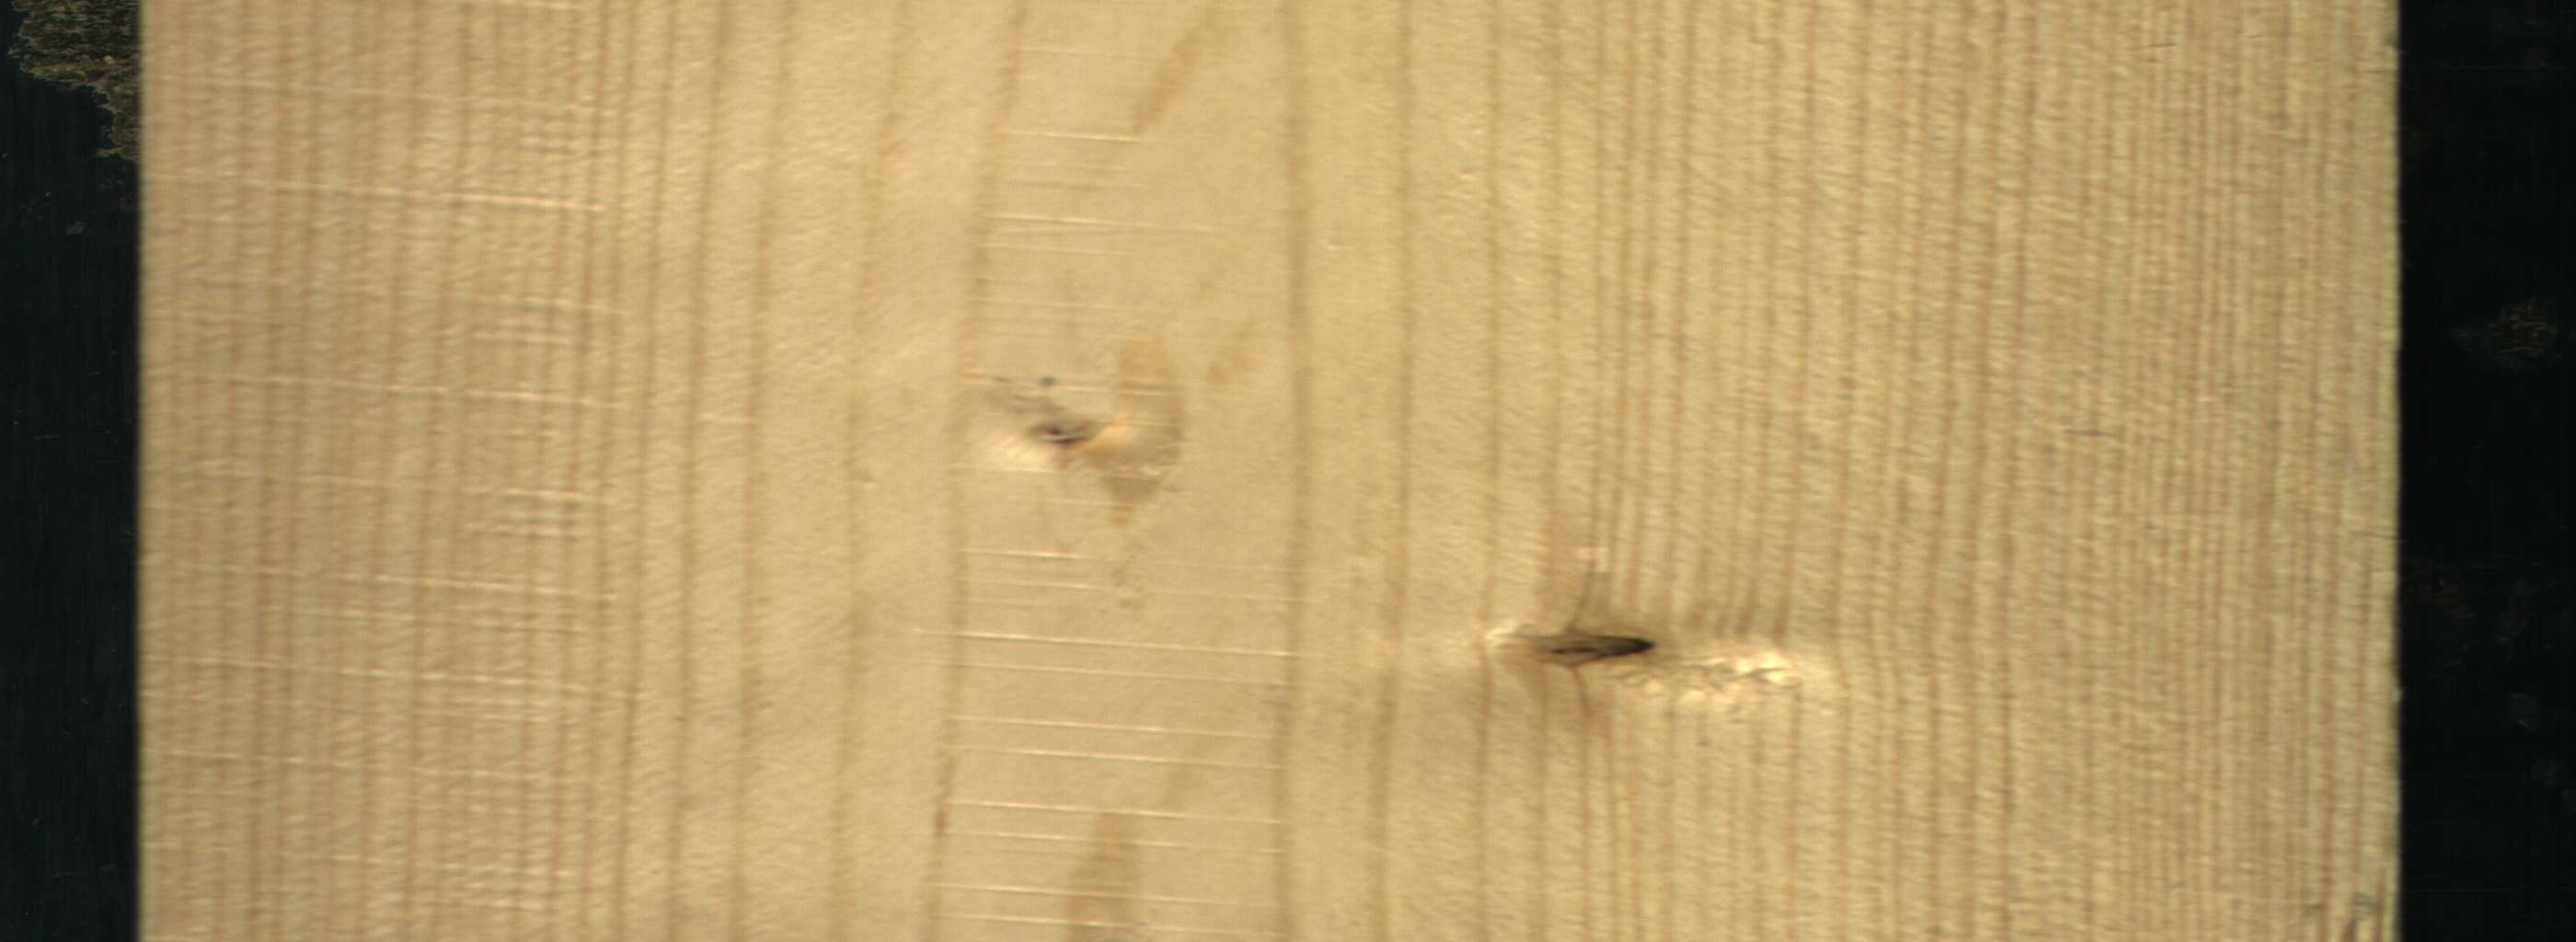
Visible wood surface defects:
Dead_Knot
Live_Knot